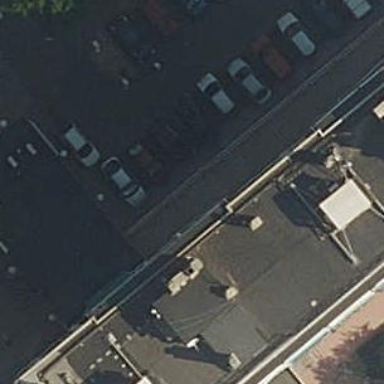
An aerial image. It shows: Building that houses supermarket.